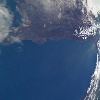
Label: water